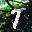
Label: 7